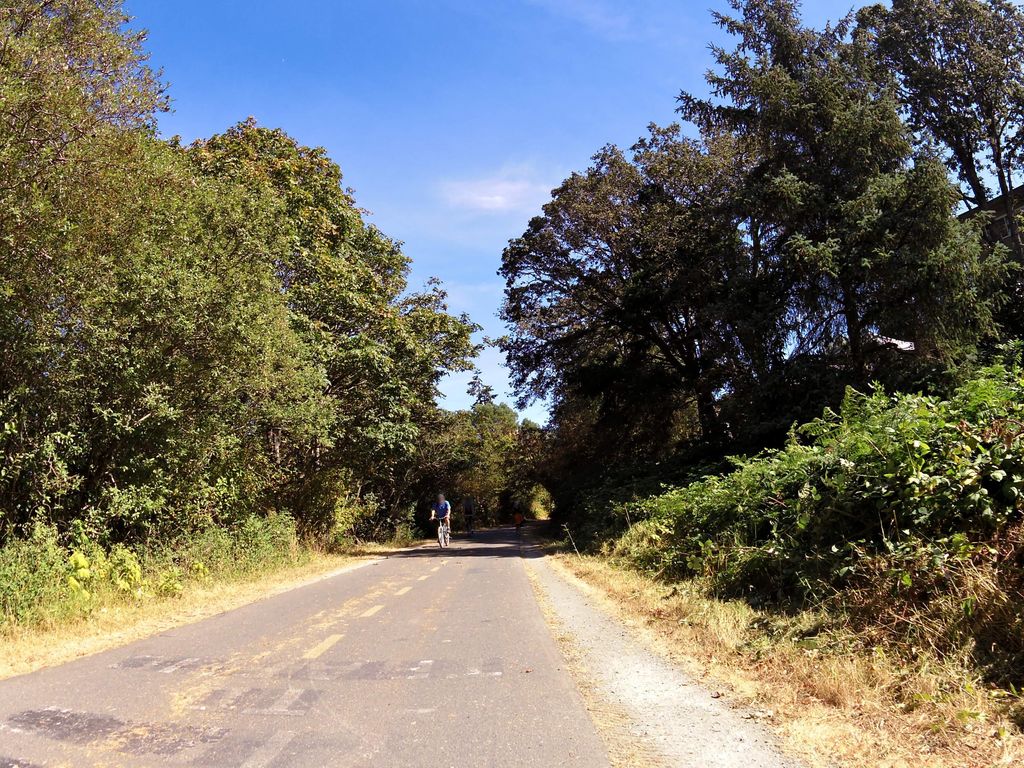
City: victoria